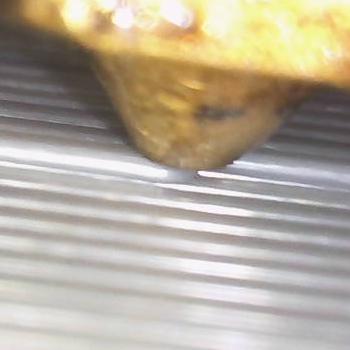
Flow rate: 162%